Question: In my code CSS is no longer working, the CSS which I applied to the sections!
This image doesn't shrink, what am I missing out?
in website:
In HTML Code is:
'''
<section class="sec5 container">
<div class="blockcontainer">
<img src="img/campanha.jpg">
</div>
'''
In CSS is:
'''
.blockcontainer{
width: 10%;
display: block;
margin: 0 auto;
box-sizing: border-box;
}
'''
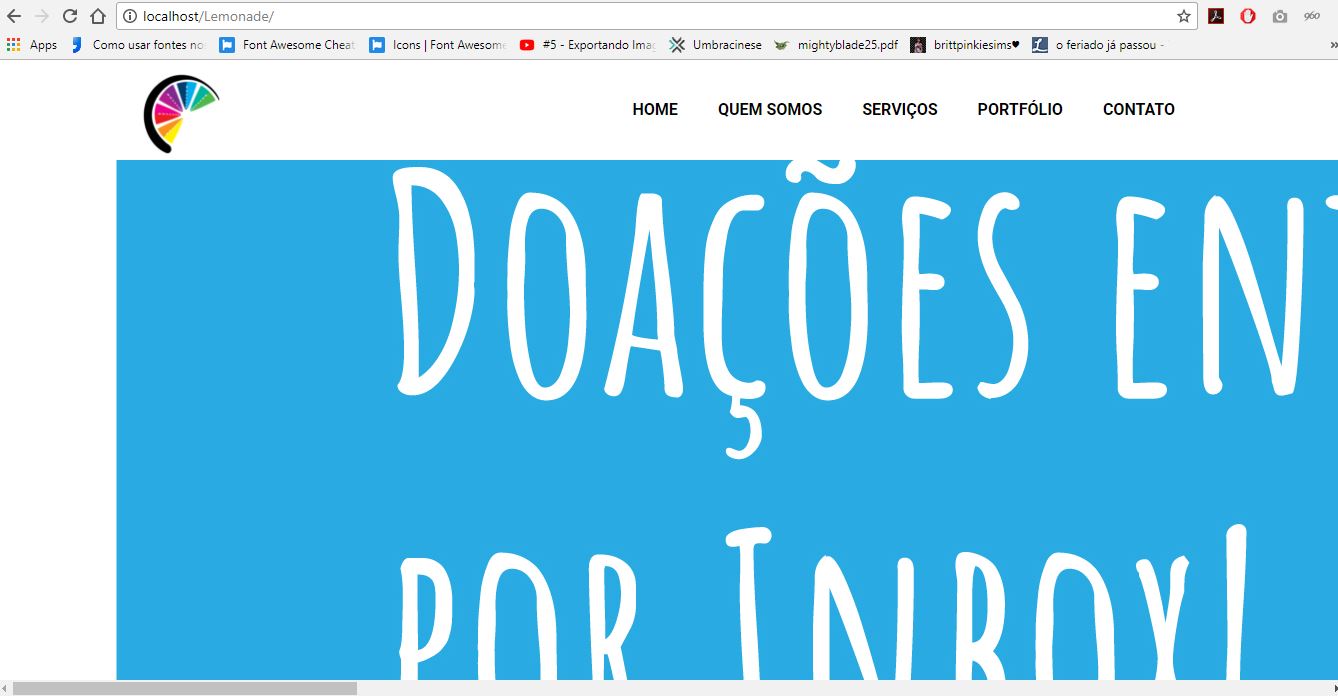
Answer: You have a mistake in your CSS,
'''
.blockcontainer{
width: 10%;
display: block;
margin: 0 auto;
box-sizing: border-box;
}
.blockcontainer img{
width: 100%;
}
'''
'.block_container' should be changed into '.blockcontainer'